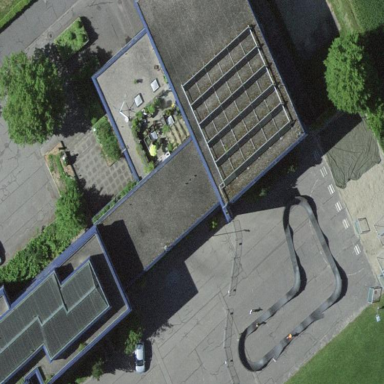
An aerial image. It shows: School building.